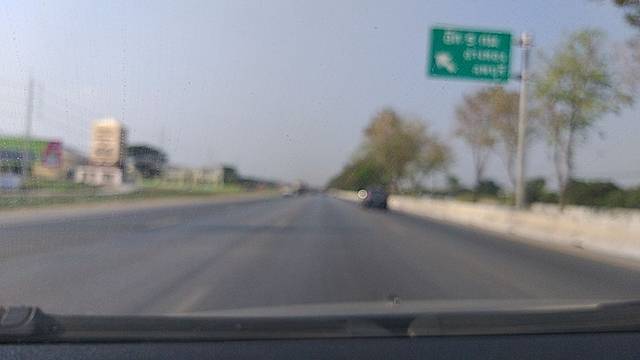
Region: Thailand
Coordinates: 14.532, 100.505